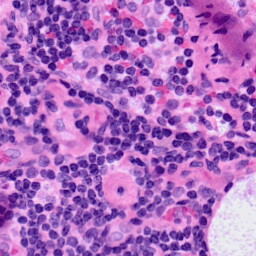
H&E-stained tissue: LymphNode